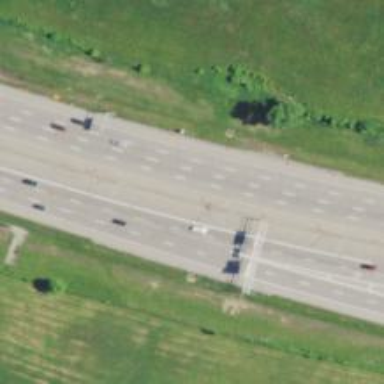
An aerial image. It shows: View of motorway.